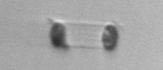
Label: Skeletonema